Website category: phone
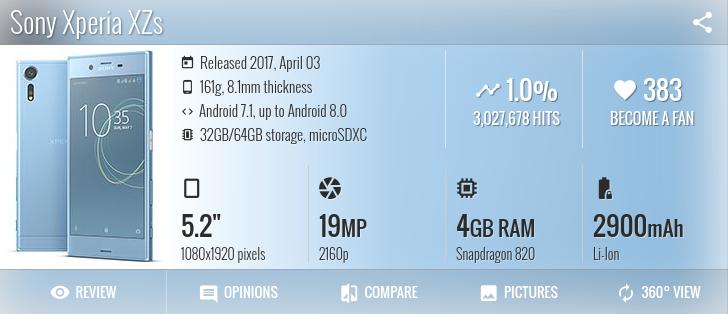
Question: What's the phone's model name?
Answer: Sony Xperia XZs

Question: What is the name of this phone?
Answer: Sony Xperia XZs

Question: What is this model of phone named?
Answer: Sony Xperia XZs

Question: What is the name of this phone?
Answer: Sony Xperia XZs

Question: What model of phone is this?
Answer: Sony Xperia XZs

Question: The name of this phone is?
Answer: Sony Xperia XZs

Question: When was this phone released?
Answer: Released 2017, April 03

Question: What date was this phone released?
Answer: Released 2017, April 03

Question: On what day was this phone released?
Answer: Released 2017, April 03

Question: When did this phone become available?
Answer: Released 2017, April 03

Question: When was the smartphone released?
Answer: Released 2017, April 03

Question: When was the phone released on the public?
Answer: Released 2017, April 03

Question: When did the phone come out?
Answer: Released 2017, April 03

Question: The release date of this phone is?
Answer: Released 2017, April 03

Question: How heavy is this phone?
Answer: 161g

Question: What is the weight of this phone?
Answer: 161g

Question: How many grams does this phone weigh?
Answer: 161g

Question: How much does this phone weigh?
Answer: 161g

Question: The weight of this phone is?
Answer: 161g

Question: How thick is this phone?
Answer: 8.1mm thickness

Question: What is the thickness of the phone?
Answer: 8.1mm thickness

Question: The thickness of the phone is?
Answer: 8.1mm thickness

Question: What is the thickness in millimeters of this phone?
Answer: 8.1mm thickness

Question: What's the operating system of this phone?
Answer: Android 7.1, up to Android 8.0

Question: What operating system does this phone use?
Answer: Android 7.1, up to Android 8.0

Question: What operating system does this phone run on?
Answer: Android 7.1, up to Android 8.0

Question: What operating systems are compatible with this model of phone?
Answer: Android 7.1, up to Android 8.0

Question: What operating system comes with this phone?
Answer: Android 7.1, up to Android 8.0

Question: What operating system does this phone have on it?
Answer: Android 7.1, up to Android 8.0

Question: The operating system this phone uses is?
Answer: Android 7.1, up to Android 8.0

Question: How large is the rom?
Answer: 32GB/64GB storage

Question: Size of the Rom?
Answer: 32GB/64GB storage

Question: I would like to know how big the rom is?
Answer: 32GB/64GB storage

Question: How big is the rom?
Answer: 32GB/64GB storage

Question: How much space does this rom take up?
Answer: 32GB/64GB storage

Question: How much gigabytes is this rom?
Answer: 32GB/64GB storage

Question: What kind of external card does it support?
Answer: microSDXC

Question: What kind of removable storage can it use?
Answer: microSDXC

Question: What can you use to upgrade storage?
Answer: microSDXC

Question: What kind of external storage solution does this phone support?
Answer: microSDXC

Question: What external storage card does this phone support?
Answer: microSDXC

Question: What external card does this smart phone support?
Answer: microSDXC

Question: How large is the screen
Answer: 5.2"

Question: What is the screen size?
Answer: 5.2"

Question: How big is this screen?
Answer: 5.2"

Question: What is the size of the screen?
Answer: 5.2"

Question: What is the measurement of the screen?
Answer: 5.2"

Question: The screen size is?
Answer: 5.2"

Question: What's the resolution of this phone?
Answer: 1080x1920 pixels

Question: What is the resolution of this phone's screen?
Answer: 1080x1920 pixels

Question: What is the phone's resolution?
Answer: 1080x1920 pixels

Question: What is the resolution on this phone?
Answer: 1080x1920 pixels

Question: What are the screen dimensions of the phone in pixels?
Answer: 1080x1920 pixels

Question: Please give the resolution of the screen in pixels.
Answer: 1080x1920 pixels

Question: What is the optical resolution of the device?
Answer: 1080x1920 pixels

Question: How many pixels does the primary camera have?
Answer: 19 MP

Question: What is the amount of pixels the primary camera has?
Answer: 19 MP

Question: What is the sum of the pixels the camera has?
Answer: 19 MP

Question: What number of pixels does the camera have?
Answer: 19 MP

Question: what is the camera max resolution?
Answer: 19 MP

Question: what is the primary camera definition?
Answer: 19 MP

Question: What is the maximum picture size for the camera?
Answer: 19 MP

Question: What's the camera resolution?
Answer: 2160p

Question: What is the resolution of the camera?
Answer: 2160p